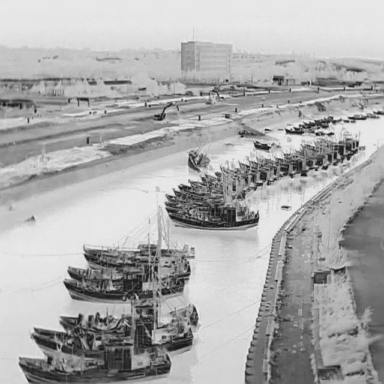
There are 23 bulk_carriers in the infrared image.